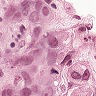
Metastatic tissue present: yes